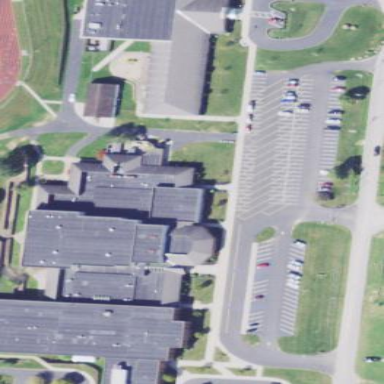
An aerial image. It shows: School building.